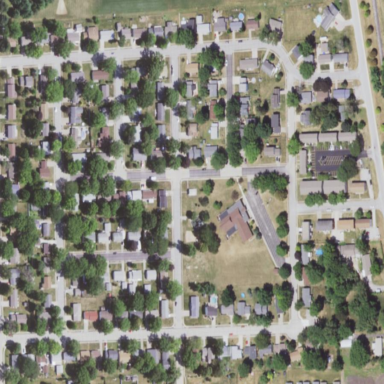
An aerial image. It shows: Residential area within neighborhood.